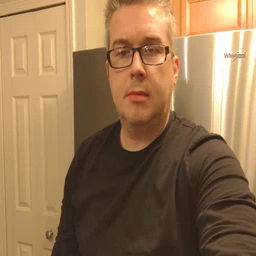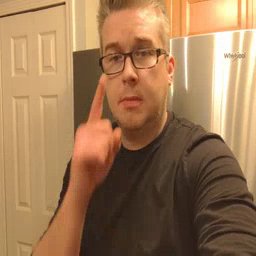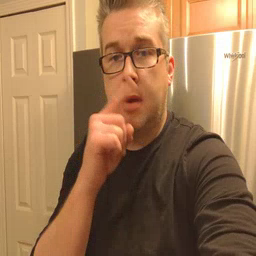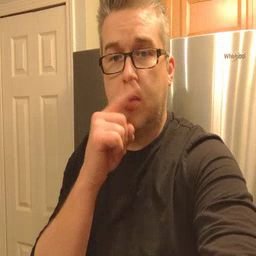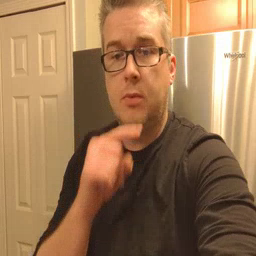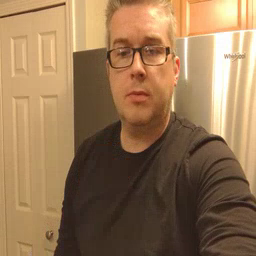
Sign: mouse